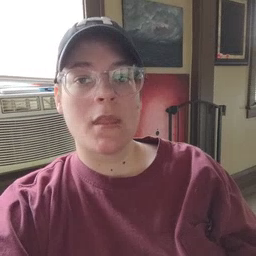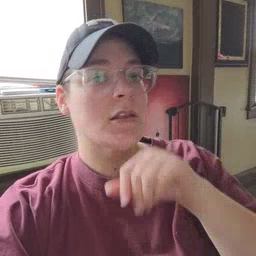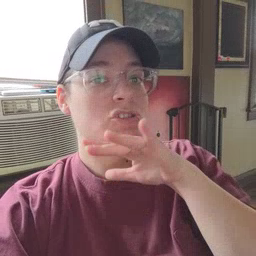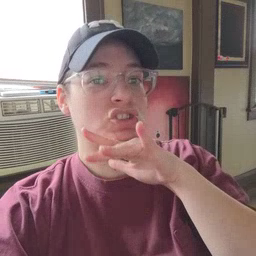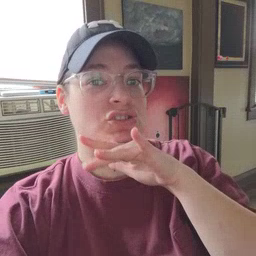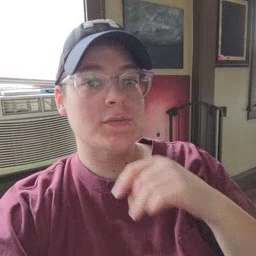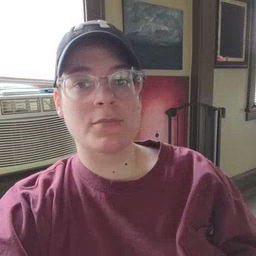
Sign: dirty